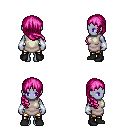
a pixel art fantasy rpg character, female body template, dark elf, purple skin, white tunic, gold greaves, pink right-swept hairstyle, white cloth bracers, black shoes, four views (front, back, left, right), 2x2 character sprite sheet, small pixel art, hard edges, no anti-aliasing